Question: I have 8 images I made, 4 images for each of the corners, and 4 images for each of the sides of 'UIImageView'. Now, how on Earth do I make them 'come around' the 'view' so they form a nice-looking, stretchable border, something like this (the white line is the border I try to implement):

Any ideas on how do you implement a border of a 'view' based on 8 preset images?
I don't want to the border, I want to use my 8 images!
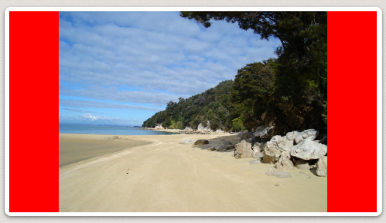
Answer: It is not really what you are asking for but this is the solution closest to what you are trying to do.
You should take your 8 images and combine them into one single image and then make a resizable image out of that using <URL>.
The first arguments lets you specify the top, left, bottom and right inset (i.e. the sizes of your images).

The second argument determines if the areas are stretched or tiled.
Stretched

Tiled

So to use it you would do something similar to
'''
UIImage *myFullImage = [UIImage imageNamed:@"nameOfTheCombinedImage"];
UIImage *resizableImage =
[myFullImage resizableImageWithCapInsets:UIEdgeInsetsMake(top, left, bottom, right)resizingMode:UIImageResizingModeTile];
'''
(stretched vs tiles images "borrowed" from <URL>